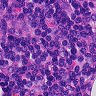
Metastatic tissue present: no